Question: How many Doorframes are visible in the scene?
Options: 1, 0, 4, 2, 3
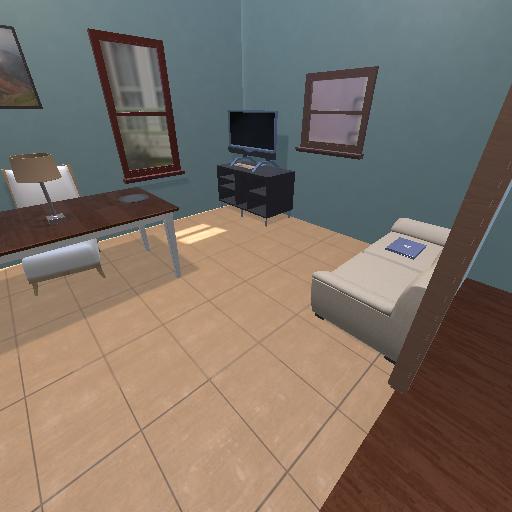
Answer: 1